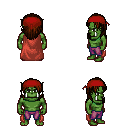
a pixel art fantasy rpg character, male body template, orc, green skin, maroon cape, magenta pants, brown long hairstyle, red bandana, four views (front, back, left, right), 2x2 character sprite sheet, small pixel art, hard edges, no anti-aliasing